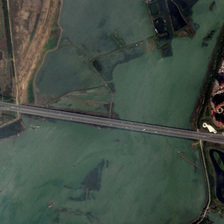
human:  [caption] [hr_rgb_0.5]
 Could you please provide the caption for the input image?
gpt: a bridge is on a river with bareland in two sides of it .

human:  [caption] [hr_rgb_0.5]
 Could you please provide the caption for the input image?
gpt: a bridge is on a river with bareland in two sides of it .

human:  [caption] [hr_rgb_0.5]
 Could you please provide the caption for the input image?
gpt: a bridge is on a river with bareland in two sides of it .

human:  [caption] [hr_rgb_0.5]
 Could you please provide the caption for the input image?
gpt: a bridge is on a river with bareland in two sides of it .

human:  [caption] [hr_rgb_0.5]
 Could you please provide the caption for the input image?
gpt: a bridge is on a river with bareland in two sides of it .